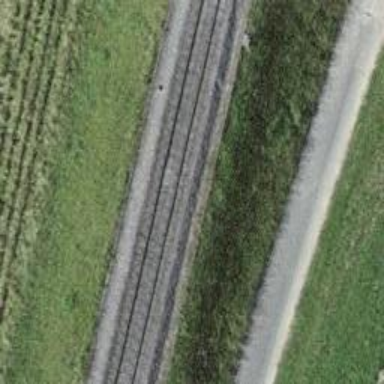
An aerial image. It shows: Railway signal.